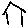
Label: house